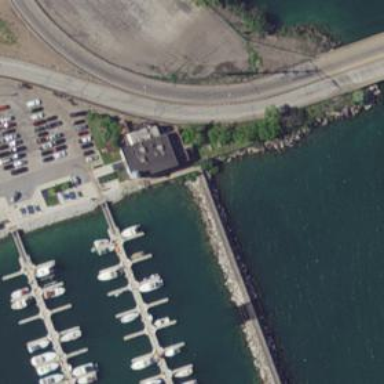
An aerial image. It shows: Man-made pier.